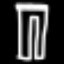
Label: pants